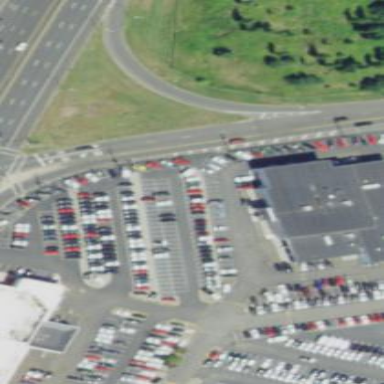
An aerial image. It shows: Commercial building housing car shop.